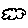
Label: cloud